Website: bh-photo
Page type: payment
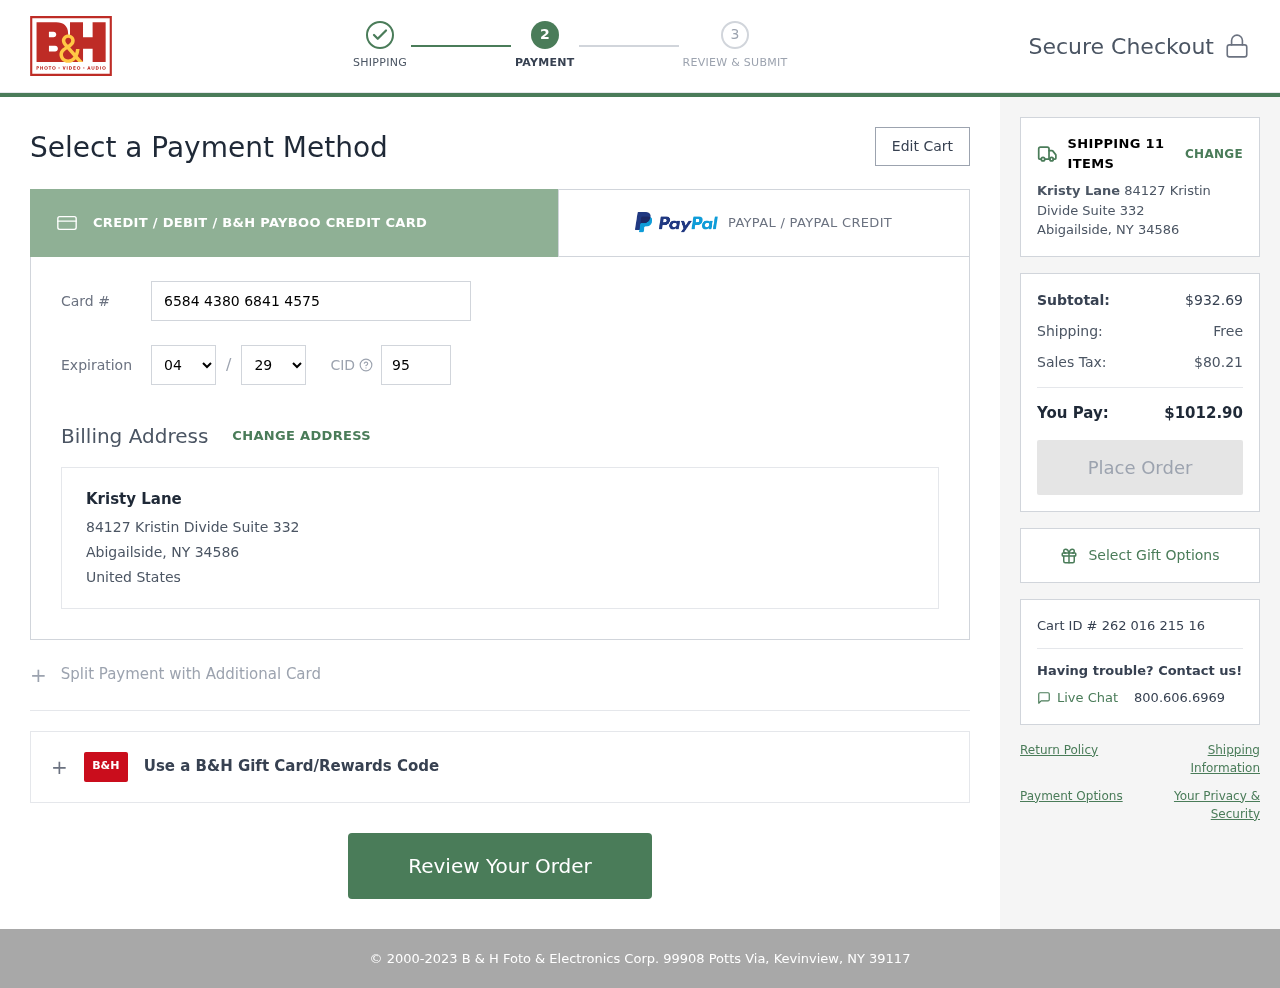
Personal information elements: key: PII_CARD_CVV
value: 955
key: PII_CARD_EXPIRY_MONTH
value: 04
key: PII_CARD_EXPIRY_YEAR
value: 29
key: PII_CARD_NUMBER
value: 6584 4380 6841 4575
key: PII_CITY_STATE_ZIP
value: Abigailside, NY 34586
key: PII_COUNTRY
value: United States
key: PII_FULLNAME
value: Kristy Lane
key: PII_STREET
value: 84127 Kristin Divide Suite 332
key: PII_FULLNAME2
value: Kristy Lane
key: PII_CITY
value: Abigailside
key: PII_STATE_ABBR
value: NY
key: PII_POSTCODE
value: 34586
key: PII_POSTCODE_FULL
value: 34586
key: PII_CITY_STATE
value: Abigailside, NY
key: PII_POSTCODE_NUMERIC
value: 34586
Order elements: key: ORDER_NUM_ITEMS
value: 11
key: ORDER_SUBTOTAL
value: $932.69
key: ORDER_SHIPPING_COST
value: Free
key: ORDER_TAX
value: $80.21
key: ORDER_TOTAL
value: $1012.90
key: ORDER_ID
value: Cart ID # 262 016 215 16